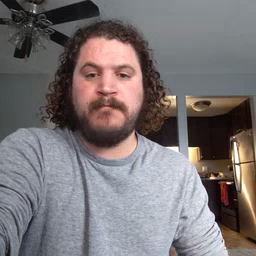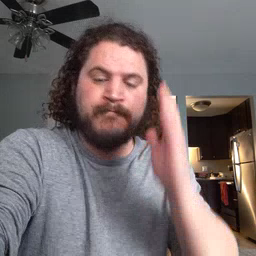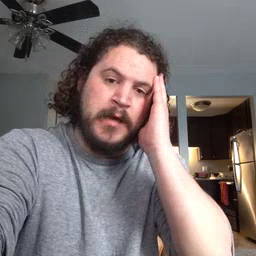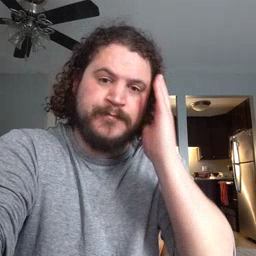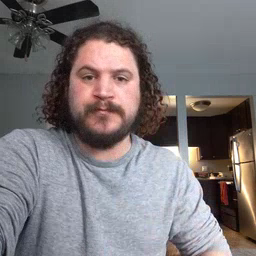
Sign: bed